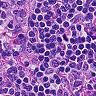
Metastatic tissue present: no